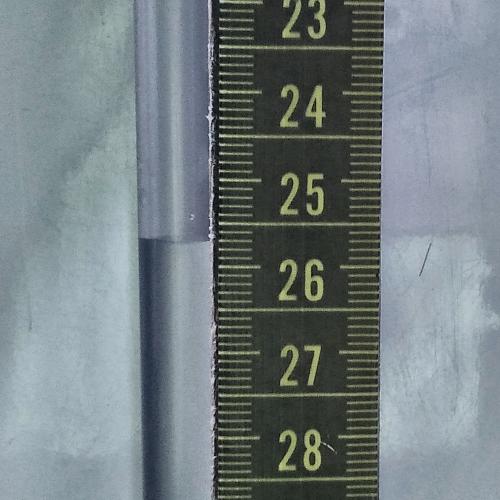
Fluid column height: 25.7 cm